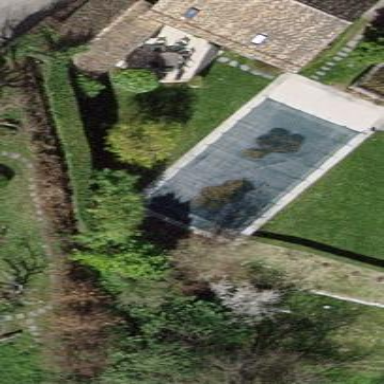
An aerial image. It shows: Swimming pool located in leisure land.